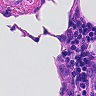
Metastatic tissue present: no